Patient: sex M, age 55
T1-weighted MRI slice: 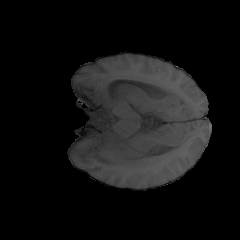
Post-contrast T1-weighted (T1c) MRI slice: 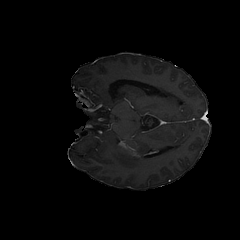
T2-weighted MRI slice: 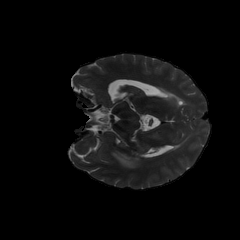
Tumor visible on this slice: yes
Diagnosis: Glioblastoma, IDH-wildtype
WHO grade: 4